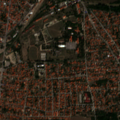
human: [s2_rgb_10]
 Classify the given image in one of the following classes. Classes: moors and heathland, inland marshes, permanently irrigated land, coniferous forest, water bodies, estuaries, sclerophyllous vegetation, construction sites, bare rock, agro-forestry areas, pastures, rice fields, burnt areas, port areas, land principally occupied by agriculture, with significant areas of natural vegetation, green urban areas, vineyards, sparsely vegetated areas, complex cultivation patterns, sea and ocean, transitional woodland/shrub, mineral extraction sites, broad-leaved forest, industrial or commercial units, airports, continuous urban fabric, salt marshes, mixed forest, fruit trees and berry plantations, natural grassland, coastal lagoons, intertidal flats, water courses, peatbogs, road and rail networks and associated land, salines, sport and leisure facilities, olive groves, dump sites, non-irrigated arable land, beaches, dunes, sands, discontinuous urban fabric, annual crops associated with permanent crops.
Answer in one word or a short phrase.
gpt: discontinuous urban fabric, industrial or commercial units, non-irrigated arable land, land principally occupied by agriculture, with significant areas of natural vegetation